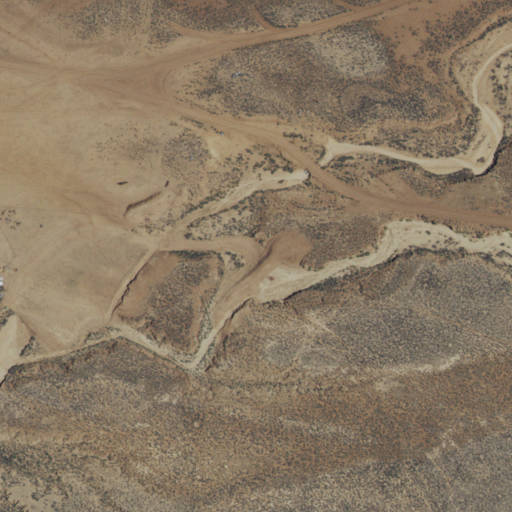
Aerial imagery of valley in New Mexico named Five Lakes Canyon containing shrub and evergreen forest